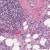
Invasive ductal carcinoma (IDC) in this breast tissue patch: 1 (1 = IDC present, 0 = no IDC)